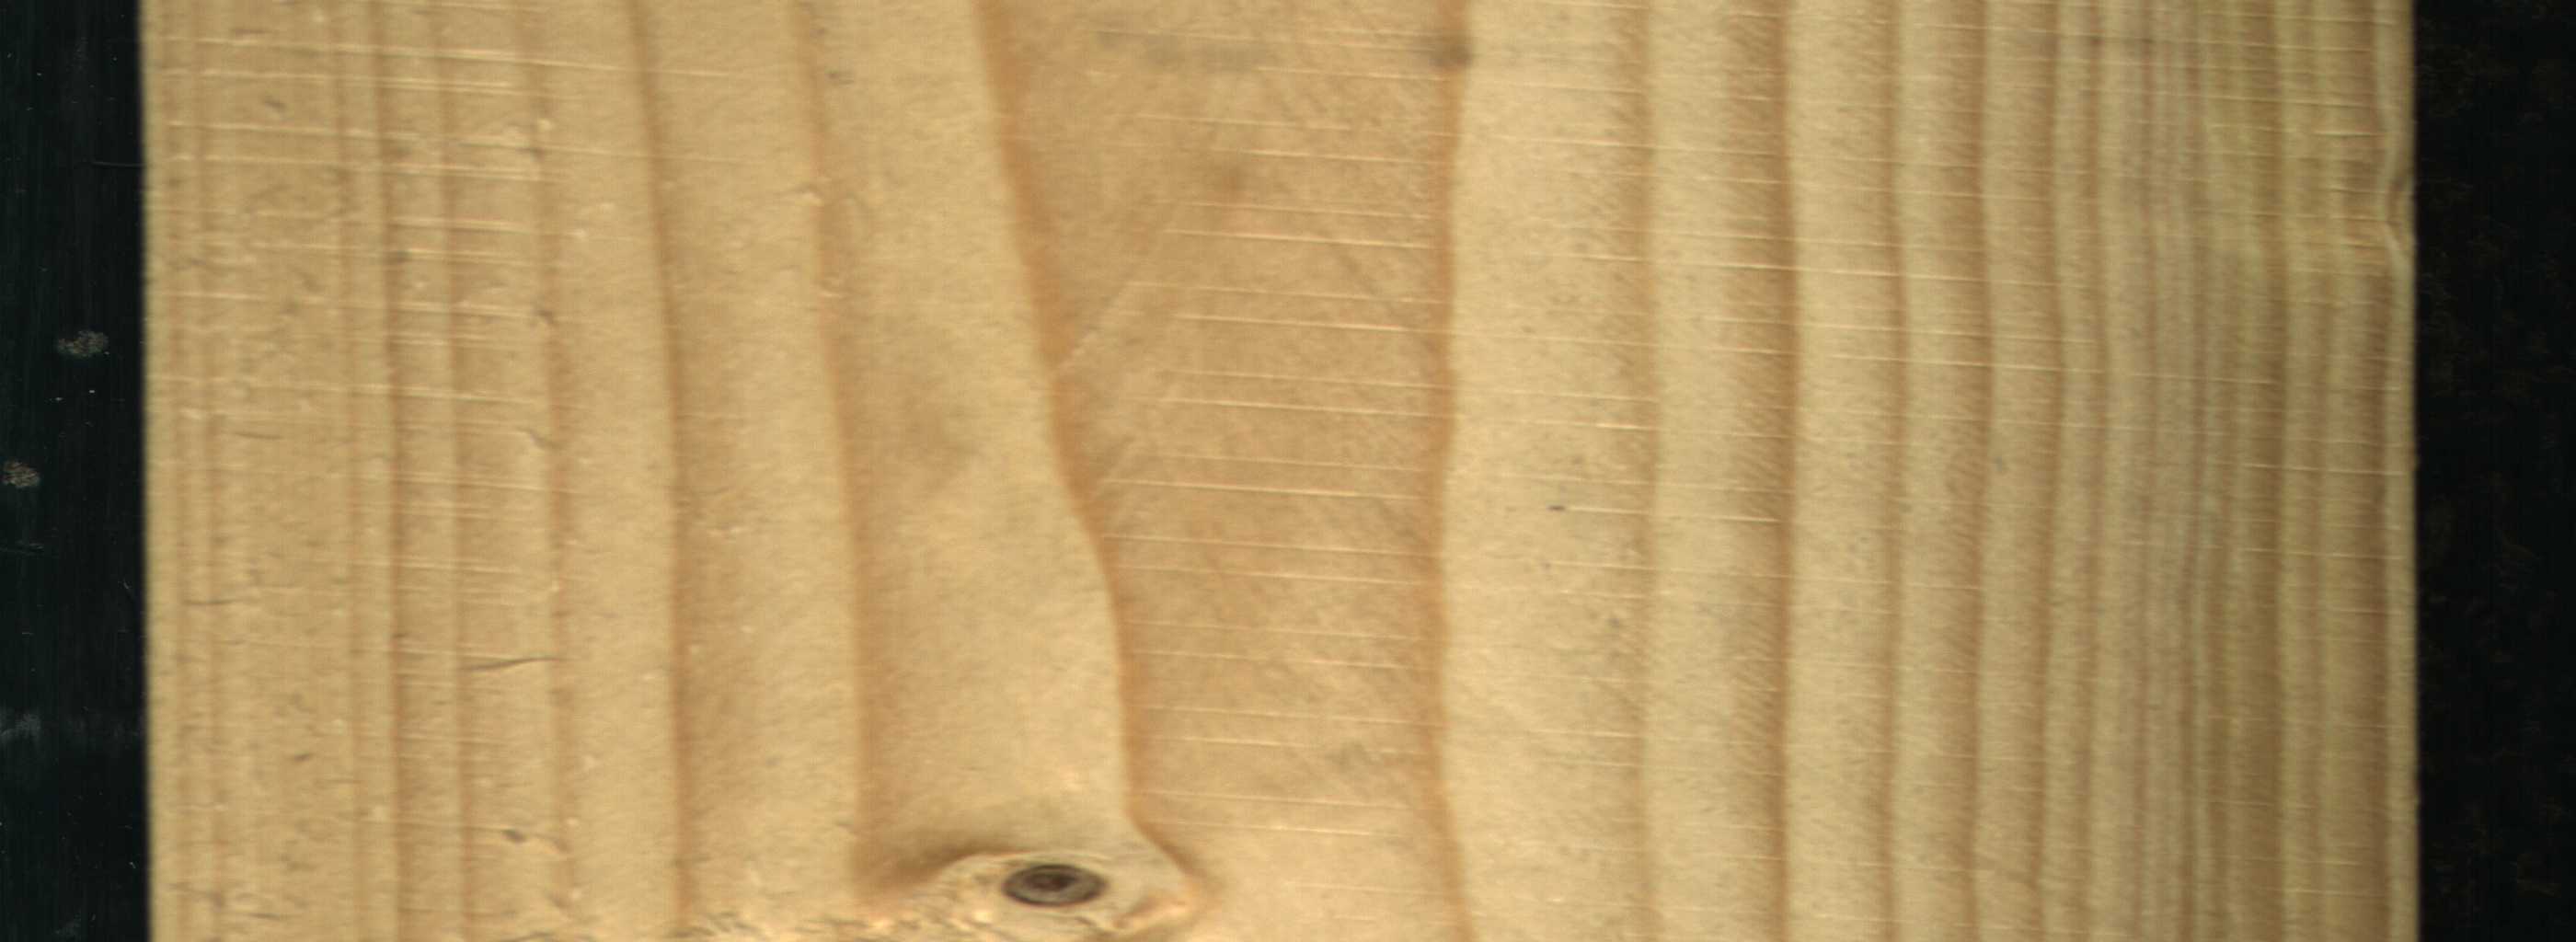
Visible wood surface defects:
Live_Knot